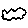
Label: cloud